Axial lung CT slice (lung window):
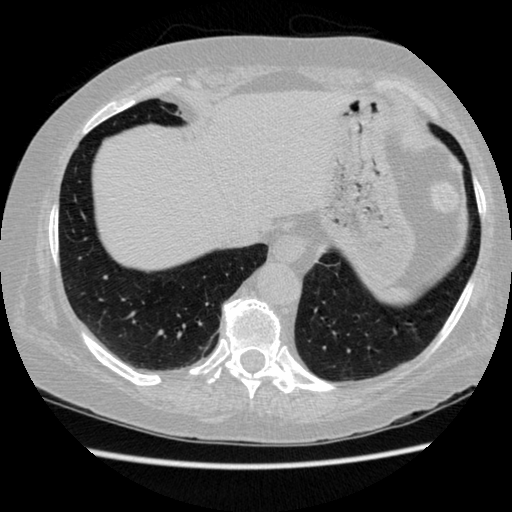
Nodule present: no